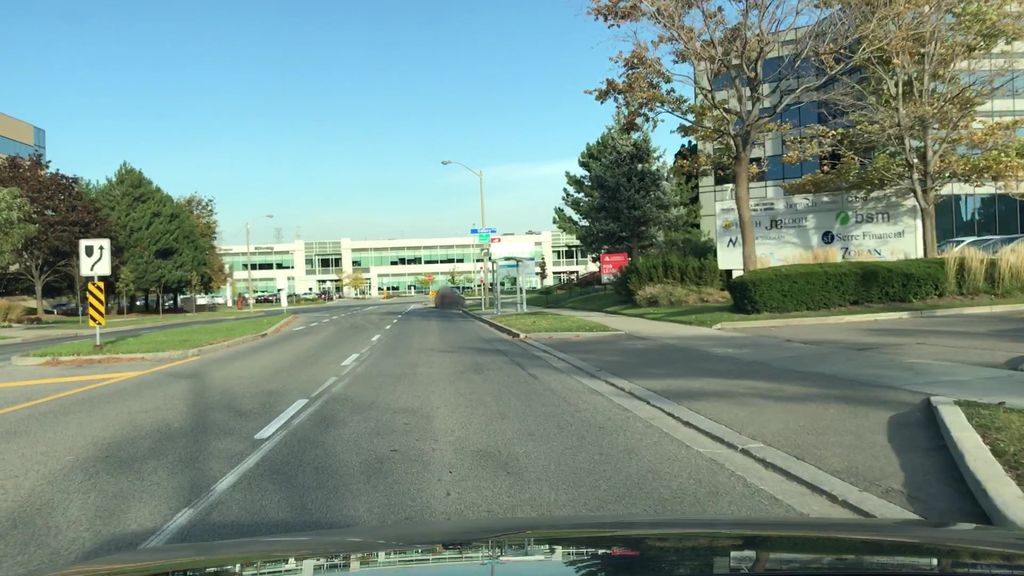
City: toronto